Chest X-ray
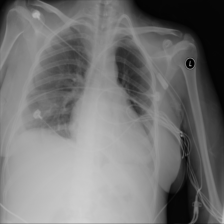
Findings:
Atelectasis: negative
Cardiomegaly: negative
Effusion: positive
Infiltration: negative
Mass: negative
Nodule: negative
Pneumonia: negative
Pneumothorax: negative
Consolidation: positive
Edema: negative
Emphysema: negative
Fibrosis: negative
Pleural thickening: negative
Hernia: negative